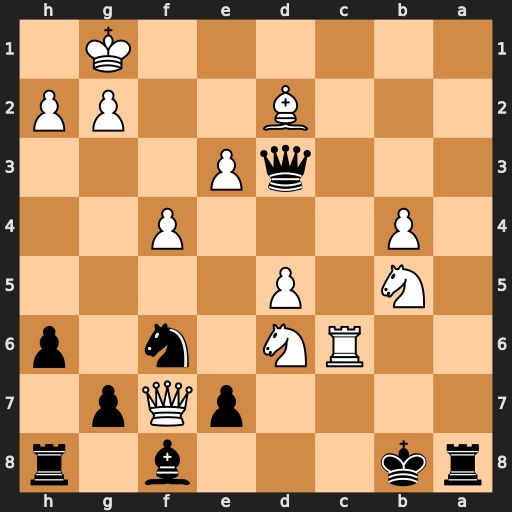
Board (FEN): rk3b1r/4pQp1/2RN1n1p/1N1P4/1P3P2/3qP3/3B2PP/6K1
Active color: b
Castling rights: -
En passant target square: -
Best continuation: Ra1+ Rc1 Rxc1+